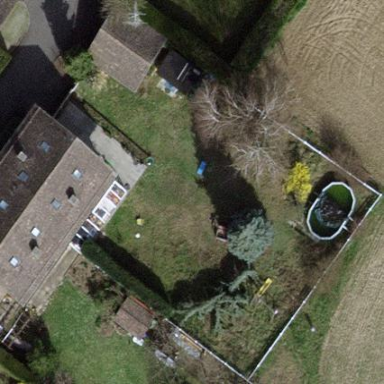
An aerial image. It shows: Garden enclosed by fence.